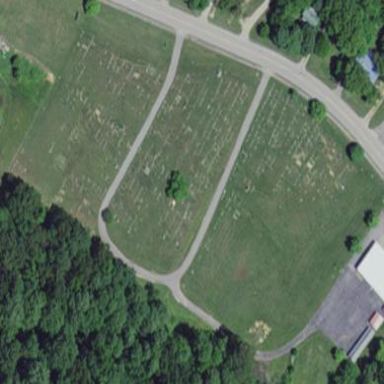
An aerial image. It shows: Cemetery.